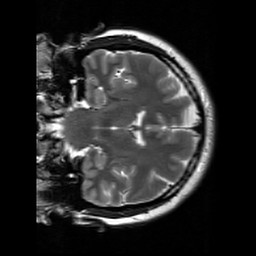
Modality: T2w
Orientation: coronal
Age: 28
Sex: female
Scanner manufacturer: siemens
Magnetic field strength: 3 T
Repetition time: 7 s
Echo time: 0.09 s